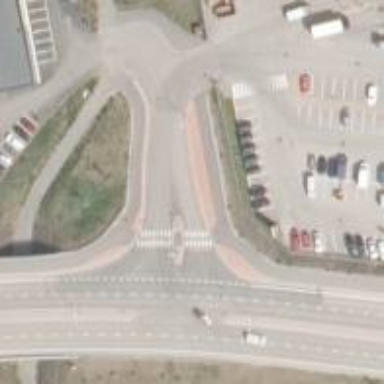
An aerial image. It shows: Uncontrolled road crossing.